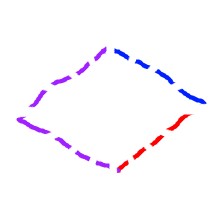
Shape: rhombus